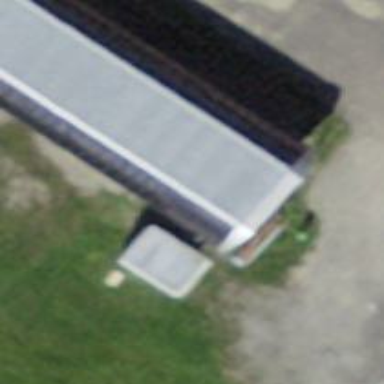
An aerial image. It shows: Aerialway station.